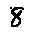
Label: 8